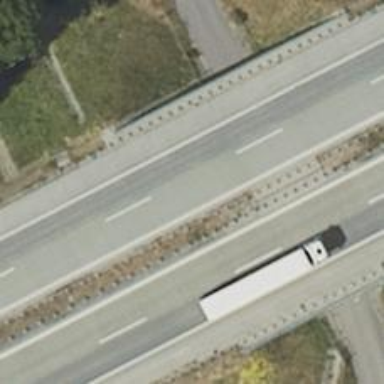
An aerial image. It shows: Bridge over motorway.